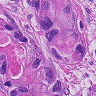
Metastatic tissue present: yes